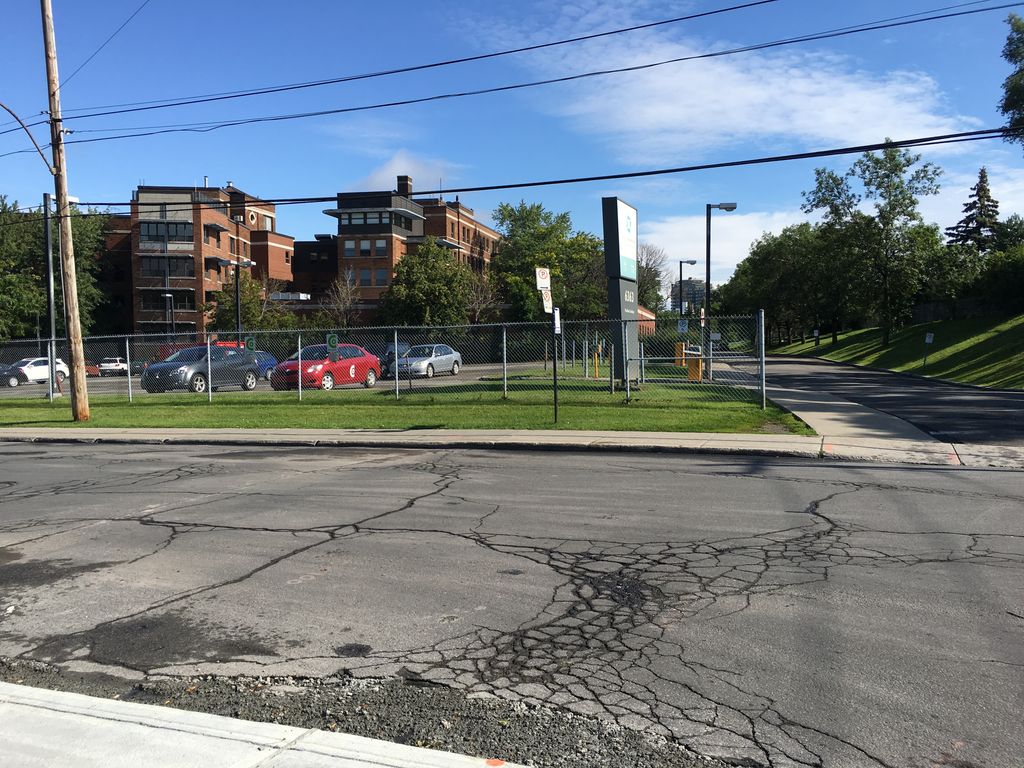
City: montreal